Question: I have a table like shown below. One column has the week and the other total cases for that week. The week column A has already been filled out for the year but the cases column B we manually update with the total amount of cases received when the week is closed. I would like to create a table that will automatically update when the new week is populated , but that will also graph the previous 3 weeks therefore comparing a total of 4 weeks. I cant figure out how this is done. Any help will be greatly appreciated.

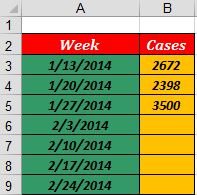
Answer: Firstly, type the following formula in an empty cell, let's say C2.
'''
=COUNTA(B:B)-1
'''
This counts the number of non-blank entries in column B, excluding the header.
Then type this in E3:
'''
=INDIRECT("A"&$C$2-5+ROW())
'''
And type this in F3:
'''
=INDIRECT("B"&$C$2-5+ROW())
'''
Just copy E3 and F3 down to row 6, then your desired table is obtained.
For your information, the 'INDIRECT' function can return the content of the cell which is indicated by the argument of this function. E.g. 'INDIRECT("B"&2+1)' will give the content of cell B3.